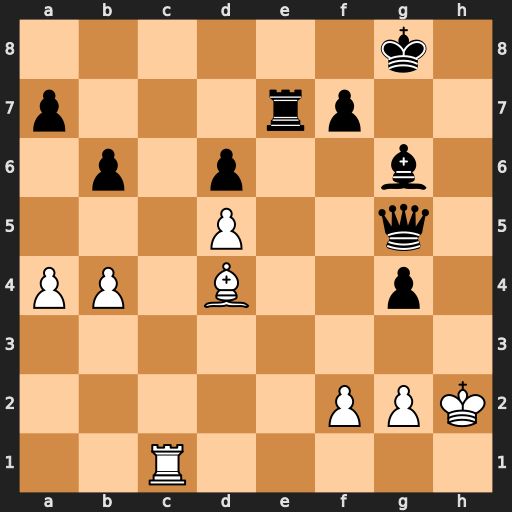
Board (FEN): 6k1/p3rp2/1p1p2b1/3P2q1/PP1B2p1/8/5PPK/2R5
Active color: w
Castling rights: -
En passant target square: -
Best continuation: Rc8+ Re8 Rxe8+ Kh7 Rh8#